Interaction volume radius: 5 \u00c5
Interaction volume height: 15 \u00c5
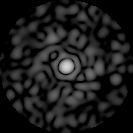
Disorder parameter: 0.8629